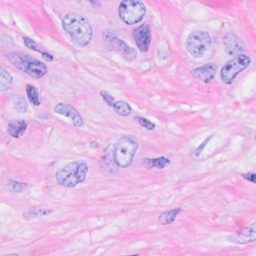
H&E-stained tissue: Breast